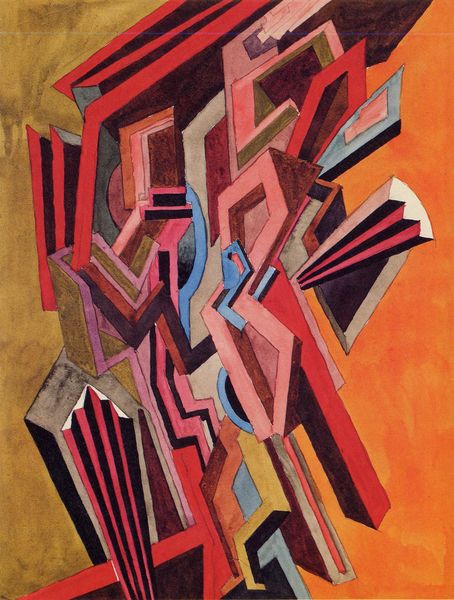
Titel: Studie zu "Twostep II"
Künstler: William Roberts
Standort: London
Institution: British Museum
Schlagwörter: blau, körper, schatten, dreieck, gelb, komposition, kubismus, braun, bunt, grau, orange, schwarz, säulen, weiss, rot, beige, fächer, wand, rahmen, öl, rosa, farbig, italien, moderne, russland, abstrakt, farben, modern, formen, graphik, linien, abstraktion, futurismus, eckig, kontur, form, gebilde, konturen, dynamik, ecken, kontraste, geometrisch, struktur, dreiecke, kantik, geometrie, viereck, vierecke, konstruktivismus, dreidimensional, geometrische formen, räumlich, balla, italiener, verschachtelt, russlan, bauformen